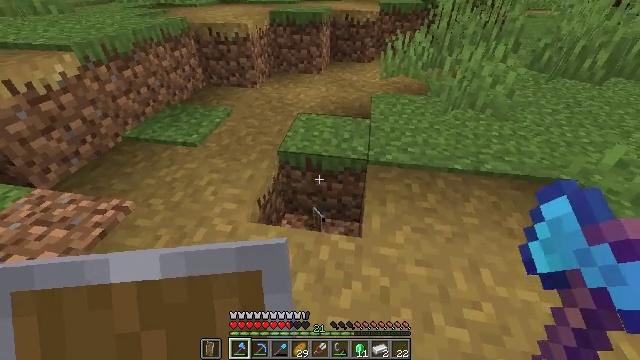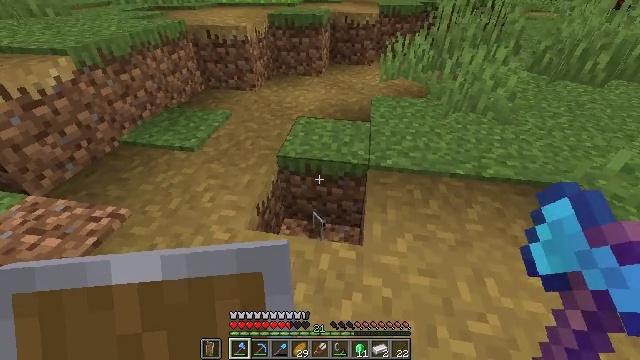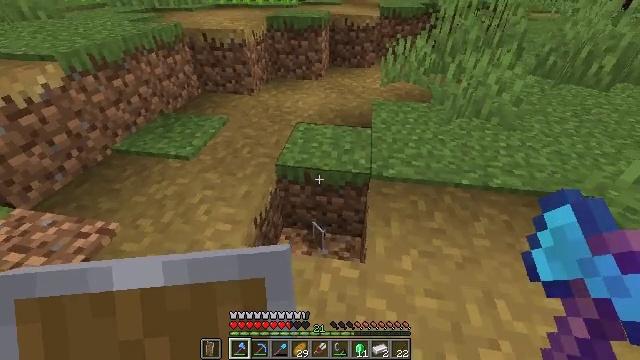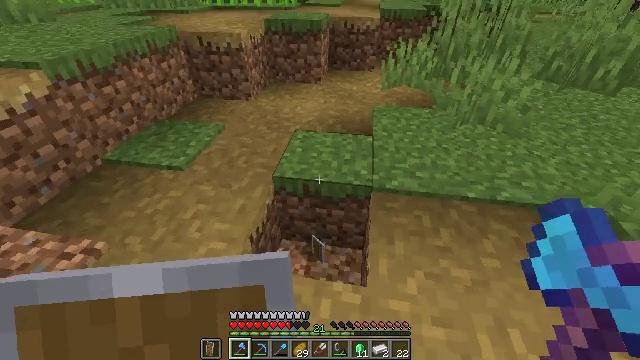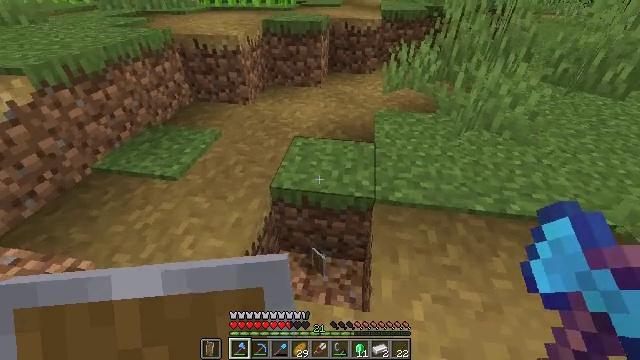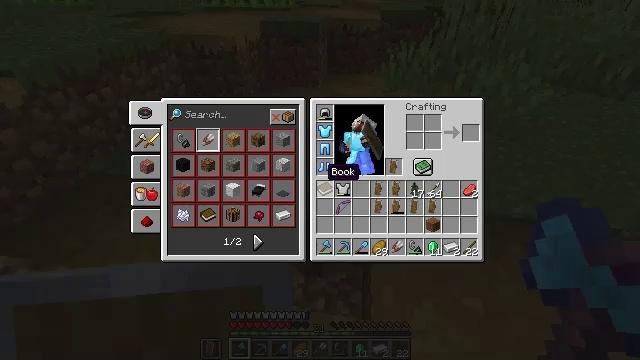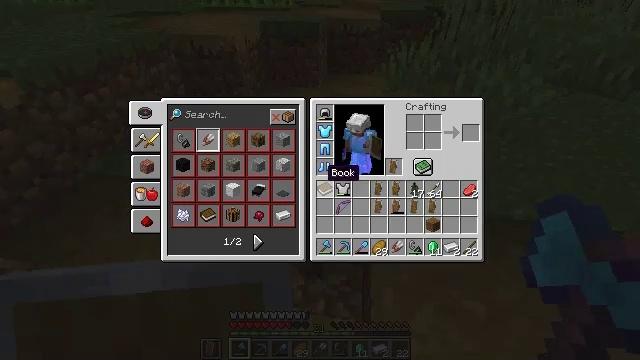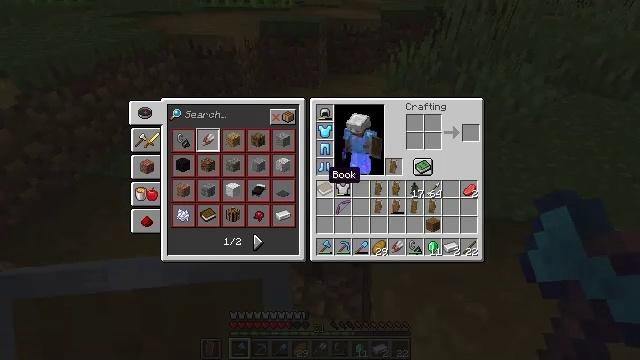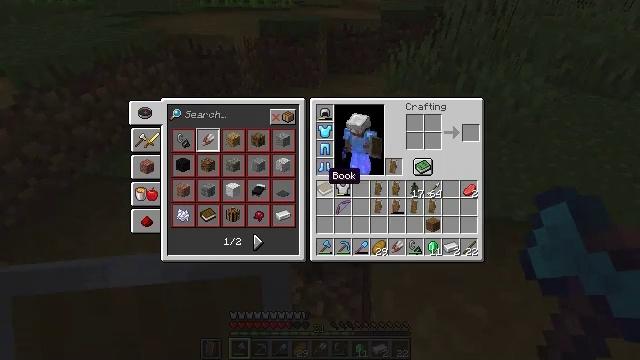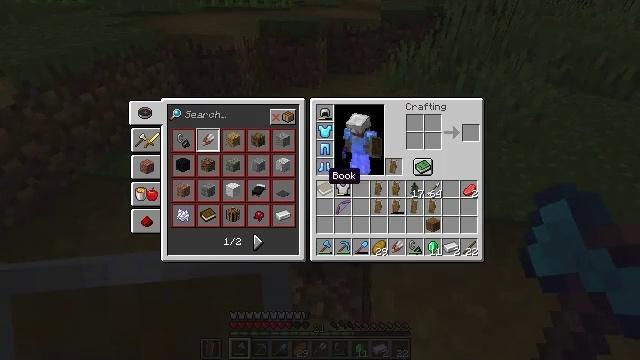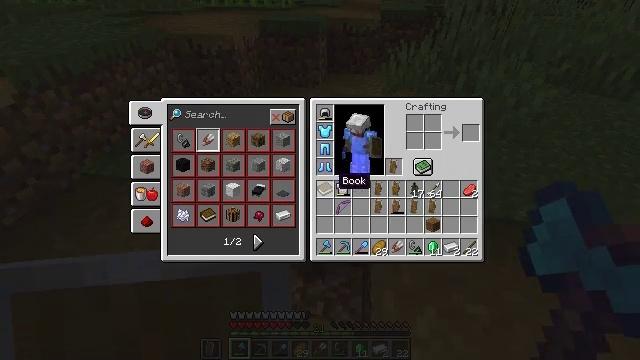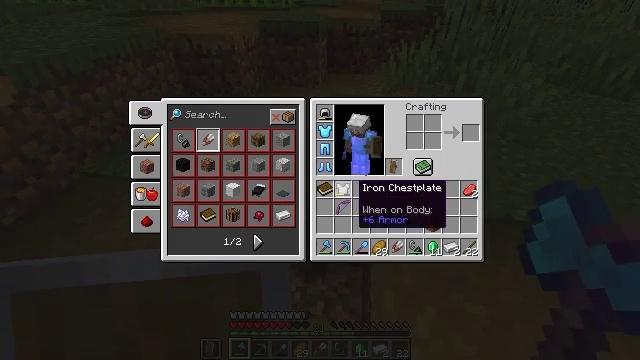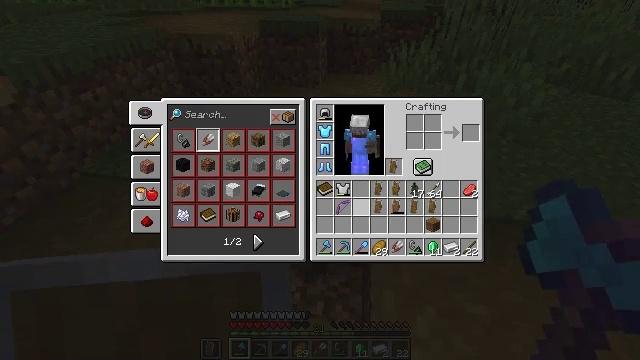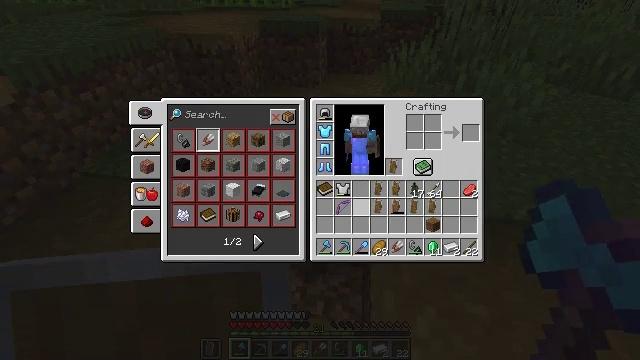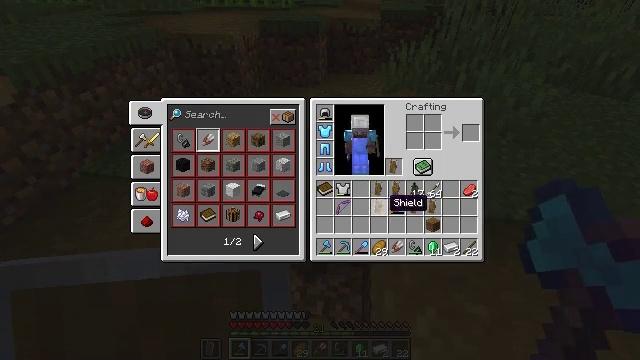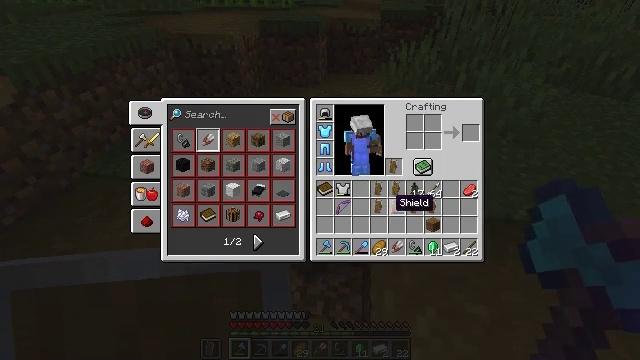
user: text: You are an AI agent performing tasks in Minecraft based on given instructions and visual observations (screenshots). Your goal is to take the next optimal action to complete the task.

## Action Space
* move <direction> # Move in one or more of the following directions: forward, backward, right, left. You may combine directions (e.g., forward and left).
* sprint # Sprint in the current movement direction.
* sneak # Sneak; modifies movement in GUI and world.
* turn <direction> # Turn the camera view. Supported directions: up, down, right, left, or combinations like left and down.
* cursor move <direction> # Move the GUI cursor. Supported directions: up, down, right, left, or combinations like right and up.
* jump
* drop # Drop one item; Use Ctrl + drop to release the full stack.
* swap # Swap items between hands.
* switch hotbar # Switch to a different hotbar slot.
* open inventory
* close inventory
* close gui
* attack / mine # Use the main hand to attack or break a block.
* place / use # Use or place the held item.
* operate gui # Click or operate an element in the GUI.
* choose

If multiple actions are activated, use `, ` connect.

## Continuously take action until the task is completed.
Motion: motion action
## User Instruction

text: Remove a shield from the inventory.
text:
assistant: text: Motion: move forward
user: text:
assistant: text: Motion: move forward
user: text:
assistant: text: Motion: move forward
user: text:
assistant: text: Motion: no_op
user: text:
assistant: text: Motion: close inventory
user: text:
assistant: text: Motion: close inventory
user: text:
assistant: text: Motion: close inventory
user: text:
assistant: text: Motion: open gui
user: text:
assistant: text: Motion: no_op
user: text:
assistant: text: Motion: cursor move right
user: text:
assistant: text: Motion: cursor move right
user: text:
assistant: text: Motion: no_op
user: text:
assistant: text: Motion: cursor move right
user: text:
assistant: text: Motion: cursor move right and down
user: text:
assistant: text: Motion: no_op
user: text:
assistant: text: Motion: sprint
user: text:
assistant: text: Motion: sprint
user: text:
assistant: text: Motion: sprint
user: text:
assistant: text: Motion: sprint
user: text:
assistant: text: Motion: sprint
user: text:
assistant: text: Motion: sprint, drop
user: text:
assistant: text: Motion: sprint, drop
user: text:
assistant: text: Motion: sprint
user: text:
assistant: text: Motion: sprint, cursor move up
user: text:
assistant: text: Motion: sprint
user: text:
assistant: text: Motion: sprint, drop
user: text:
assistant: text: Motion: sprint, drop
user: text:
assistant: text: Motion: sprint, drop
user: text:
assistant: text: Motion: sprint, cursor move right
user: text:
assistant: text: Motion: sprint